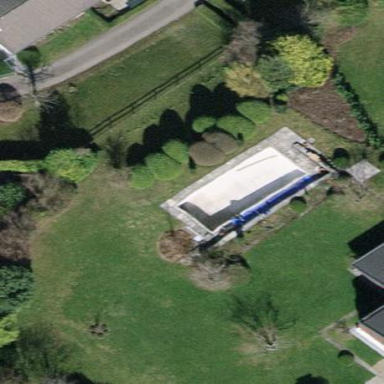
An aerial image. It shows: Swimming pool located in leisure land.